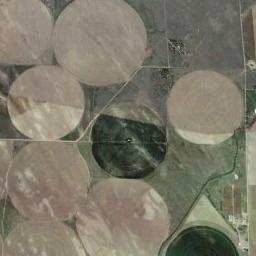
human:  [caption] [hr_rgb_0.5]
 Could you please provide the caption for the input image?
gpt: Several neatly arranged green and light brown mixed circular fields .

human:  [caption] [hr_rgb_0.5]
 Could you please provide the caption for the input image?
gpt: There are many round blue fields .

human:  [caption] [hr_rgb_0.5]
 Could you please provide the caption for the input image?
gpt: Several khaki circular farmlands and two green circular farmlands are neatly arranged on the wasteland .

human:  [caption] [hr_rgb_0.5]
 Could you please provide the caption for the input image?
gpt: There are some bare circle farmland and green circle farmland .

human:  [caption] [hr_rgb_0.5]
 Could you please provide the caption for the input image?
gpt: There are some circular farmlands of different sizes .